Interaction volume radius: 5 \u00c5
Interaction volume height: 15 \u00c5
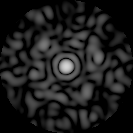
Disorder parameter: 0.8174